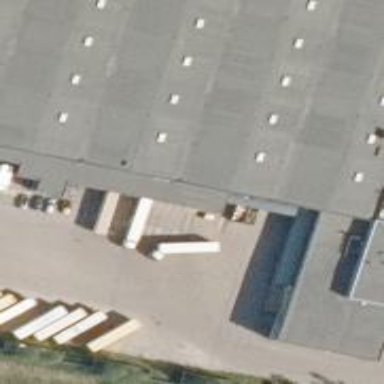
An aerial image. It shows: Warehouse.